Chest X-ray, AP view. Patient: 35 years old, sex F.
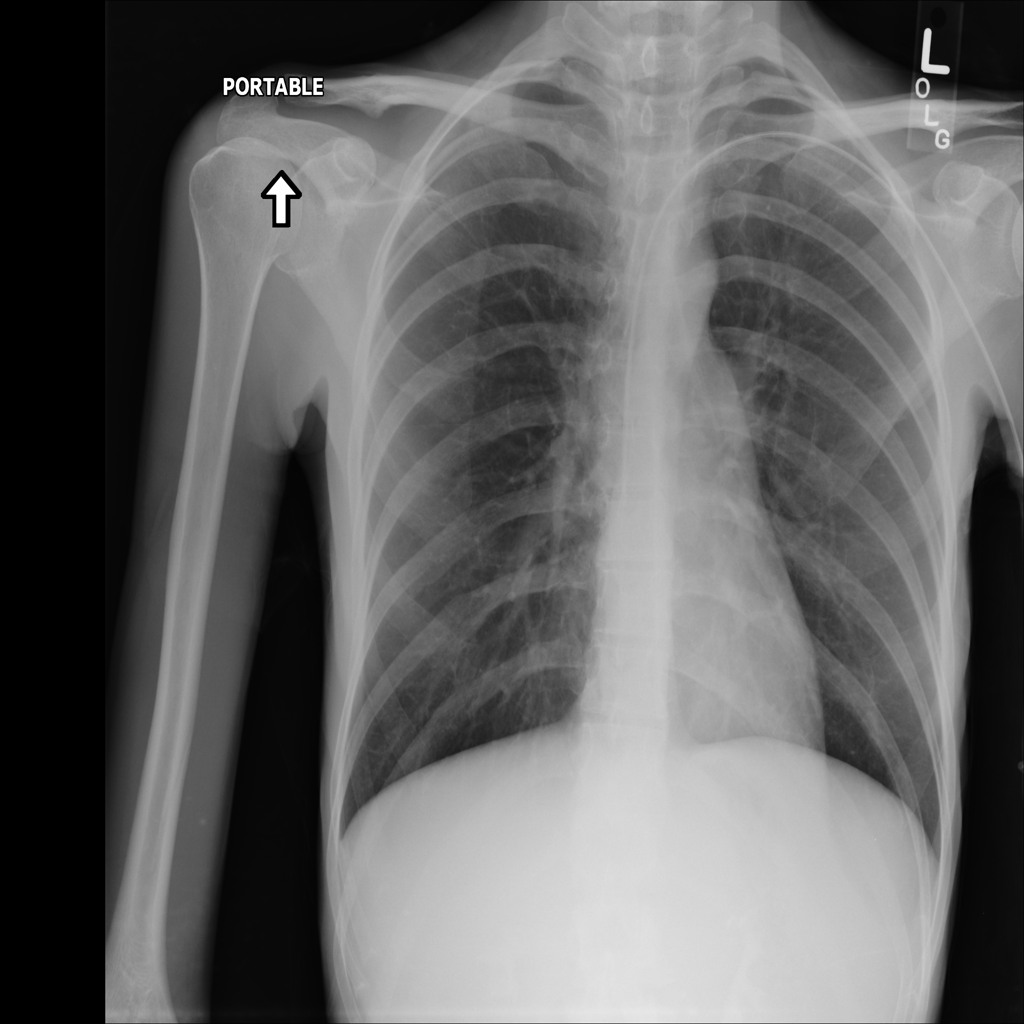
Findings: No Finding